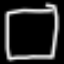
Label: square